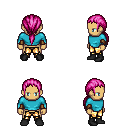
a pixel art fantasy rpg character, male body template, human, tanned skin, teal long-sleeve shirt, gold greaves, pink ponytail hairstyle, cloth bracers, black shoes, four views (front, back, left, right), 2x2 character sprite sheet, small pixel art, hard edges, no anti-aliasing